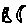
Label: moon